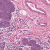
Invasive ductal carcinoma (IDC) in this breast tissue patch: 0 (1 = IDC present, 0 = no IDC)